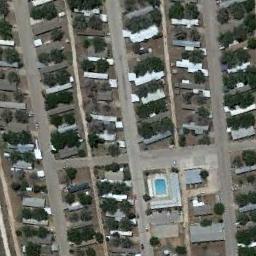
Label: residential